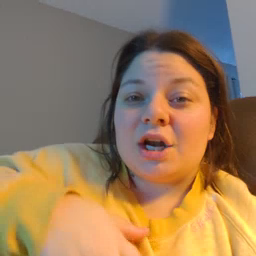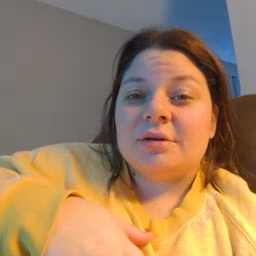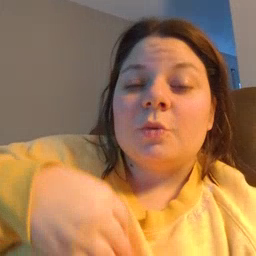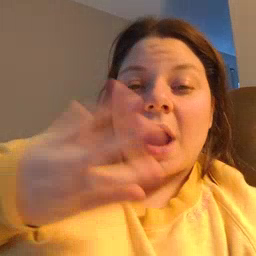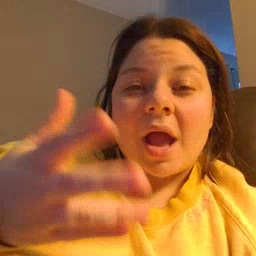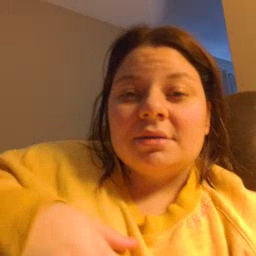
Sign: white